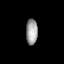
Tissue: prostate
Cell type: T cells
Senescence score: 0.3371
Nuclear area (px): 284
Mean DAPI intensity: 163.264